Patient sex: M
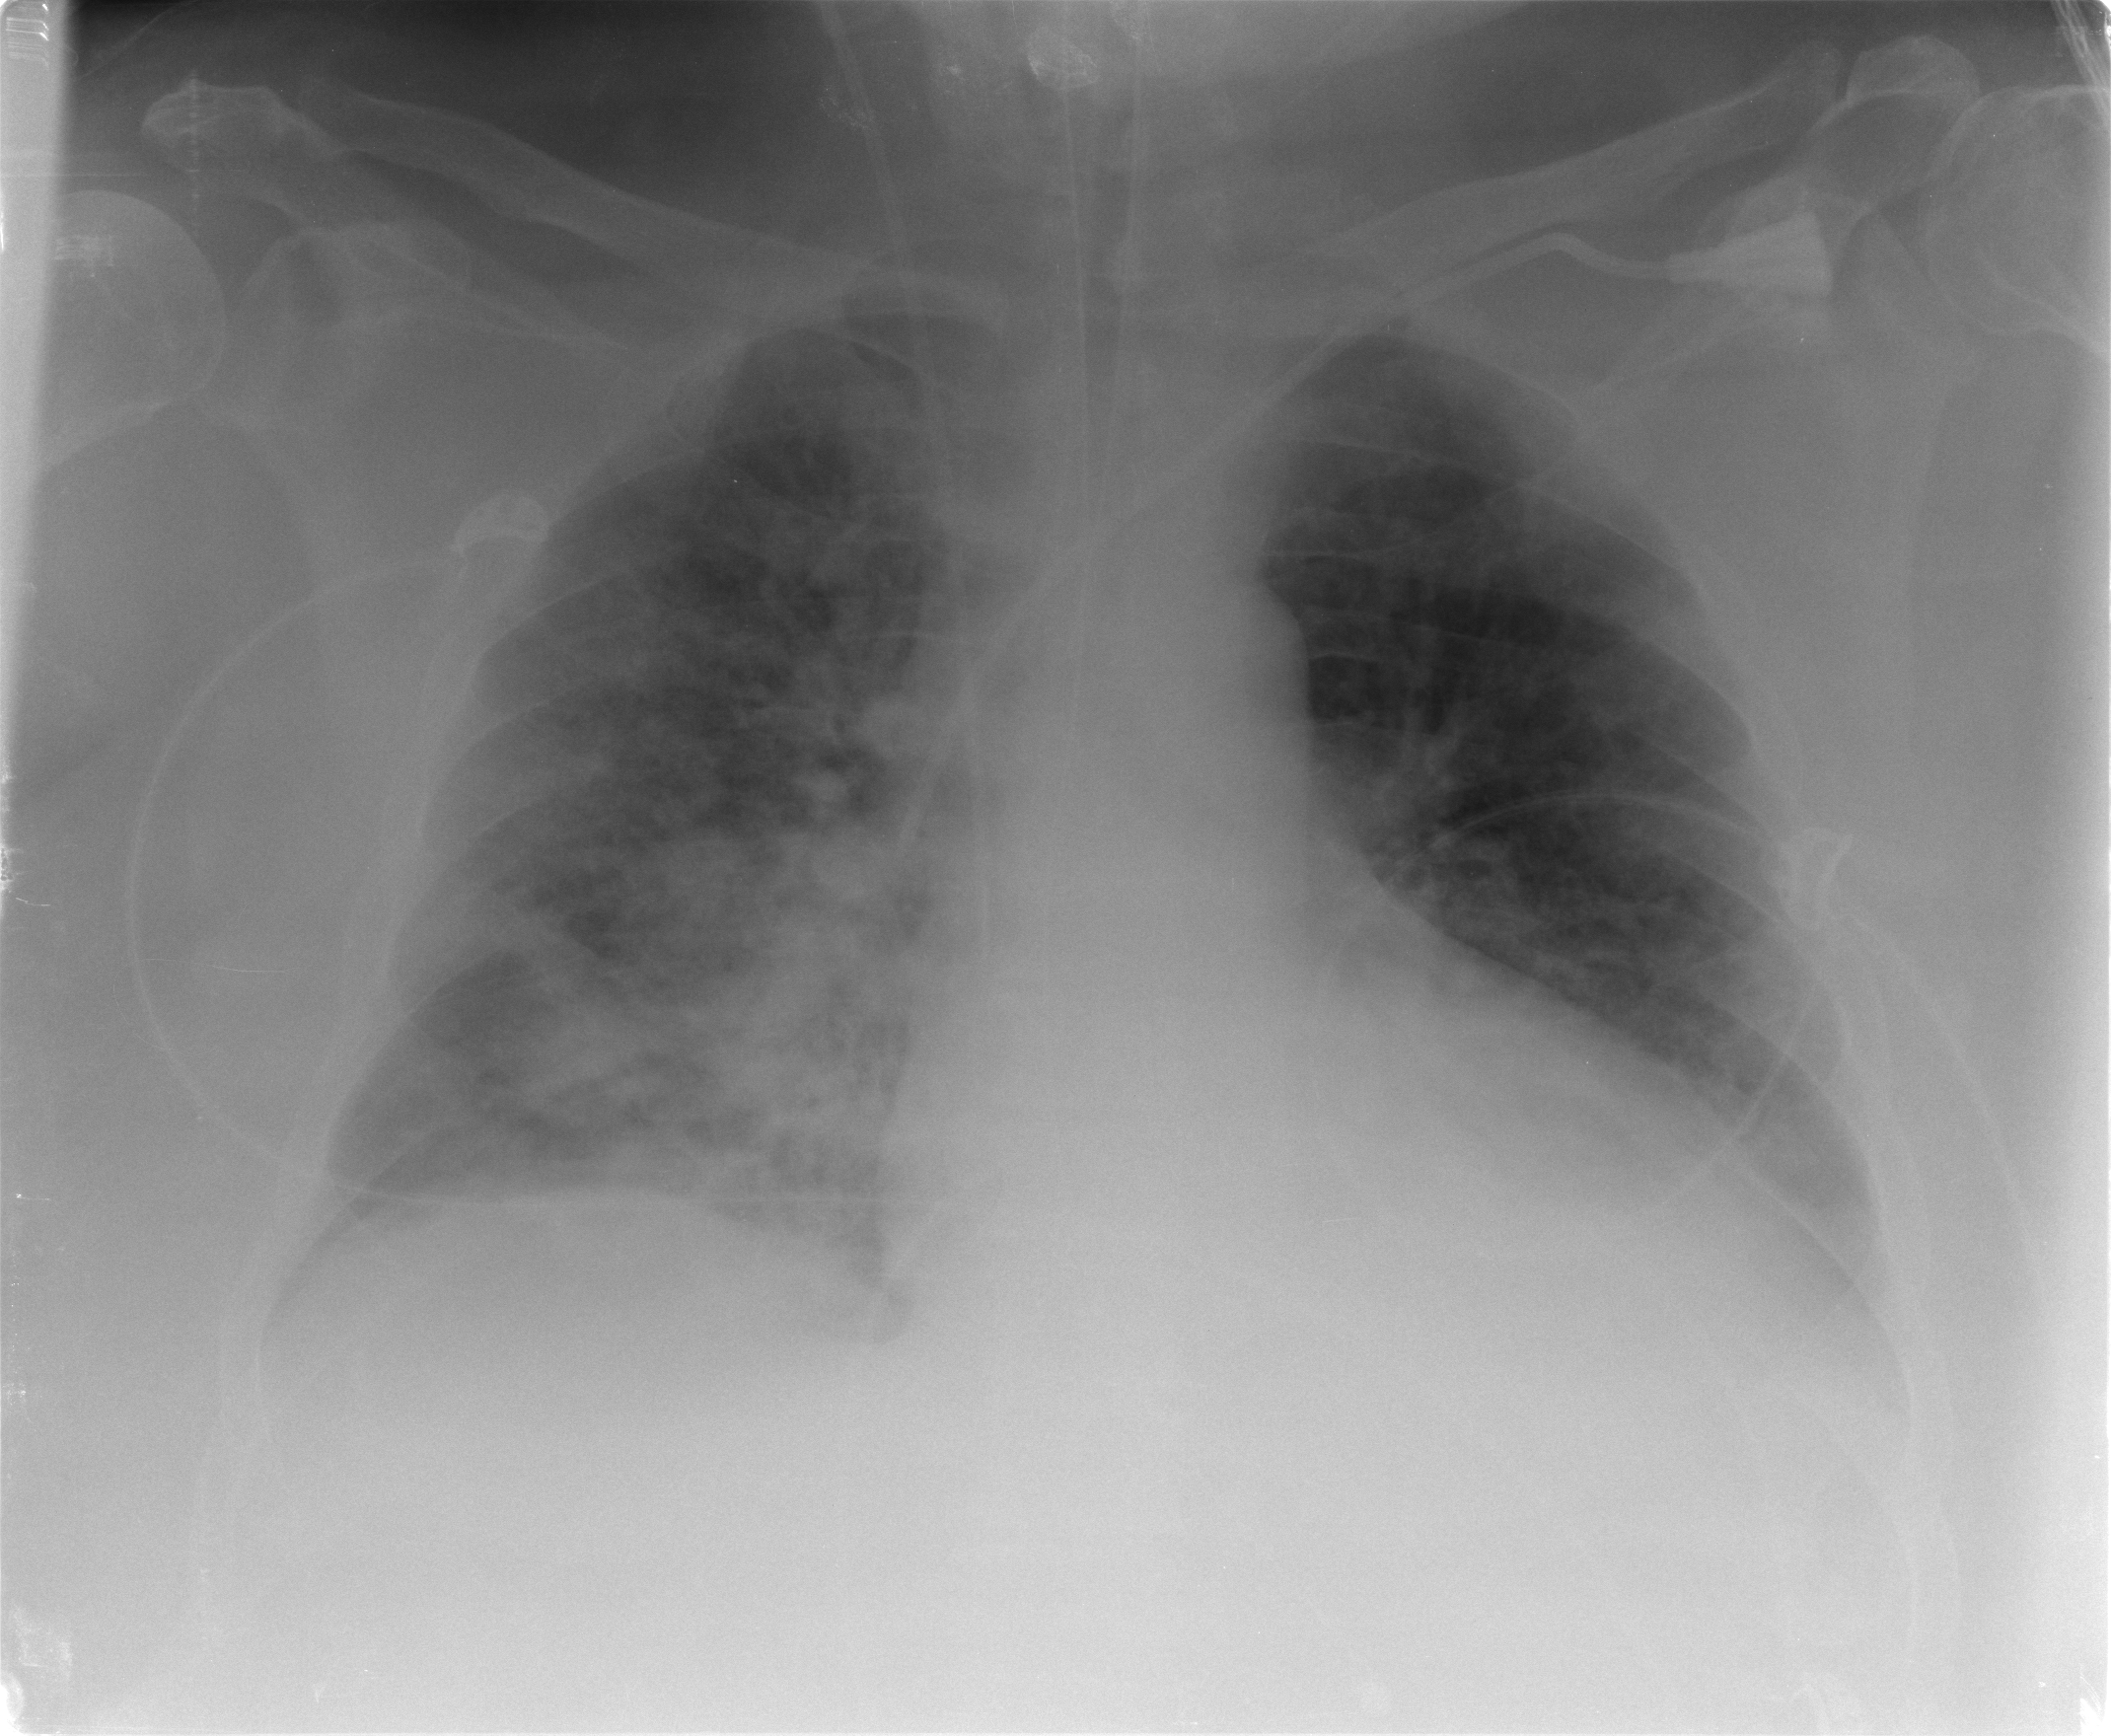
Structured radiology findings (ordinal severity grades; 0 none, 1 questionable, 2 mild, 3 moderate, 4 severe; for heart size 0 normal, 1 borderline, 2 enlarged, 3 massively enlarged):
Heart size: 2
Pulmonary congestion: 3
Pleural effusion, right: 0
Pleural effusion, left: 2
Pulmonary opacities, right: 3
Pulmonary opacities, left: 2
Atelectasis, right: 2
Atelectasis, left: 2